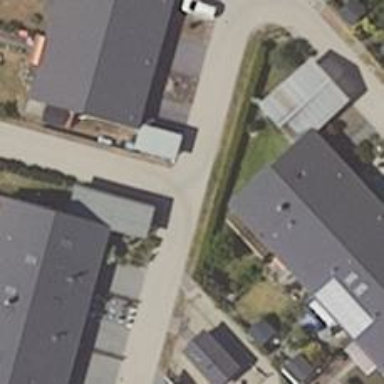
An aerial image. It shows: Living street.